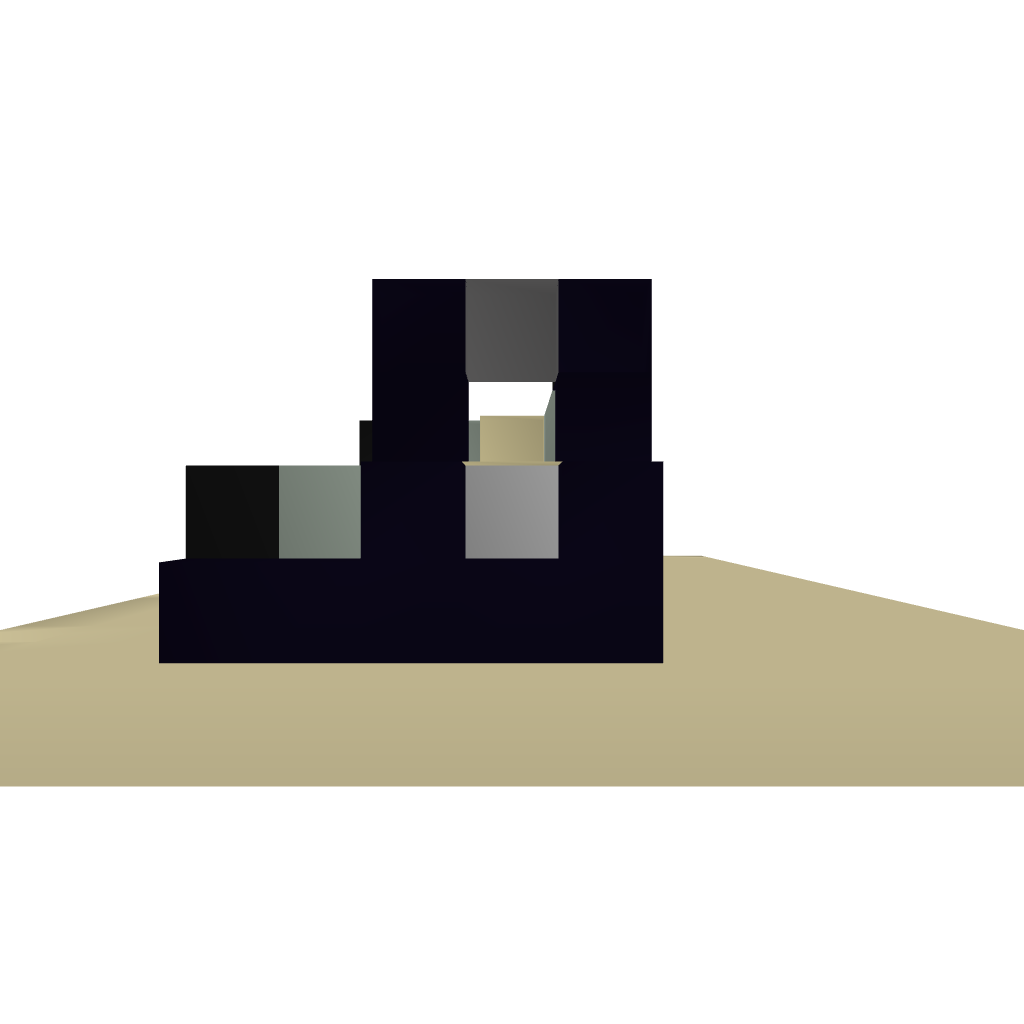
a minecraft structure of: Automatic TNT Cannon (Basic)